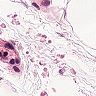
Metastatic tissue present: no